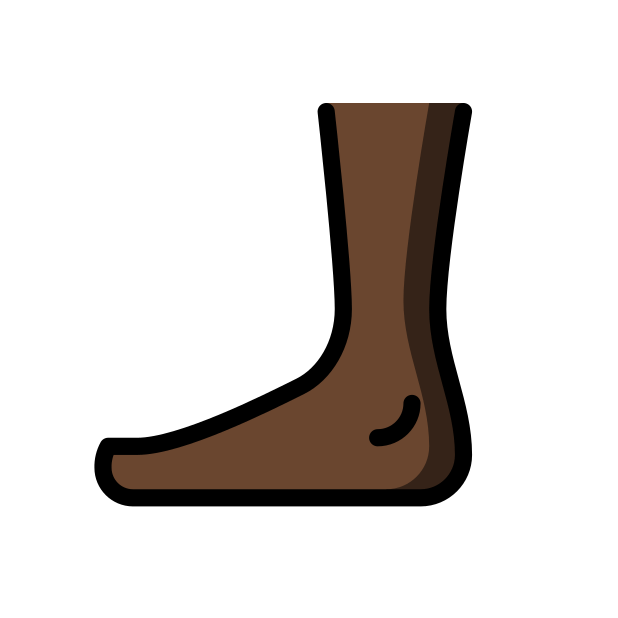
foot: dark skin tone